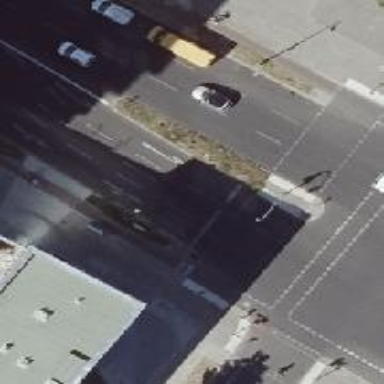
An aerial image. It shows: Road with traffic signals.